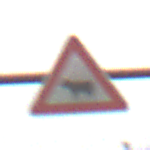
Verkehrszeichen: ViehtriebRechts
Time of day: MorningAfternoon
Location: Outdoor (Nature)
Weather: Overcast
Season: NotSpecified
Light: Natural